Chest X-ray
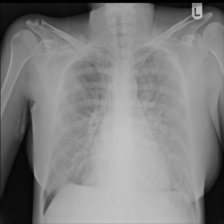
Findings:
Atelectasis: negative
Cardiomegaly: negative
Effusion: negative
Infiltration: negative
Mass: negative
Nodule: negative
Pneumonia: negative
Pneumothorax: negative
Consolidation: negative
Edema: negative
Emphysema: negative
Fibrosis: negative
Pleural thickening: negative
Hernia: negative